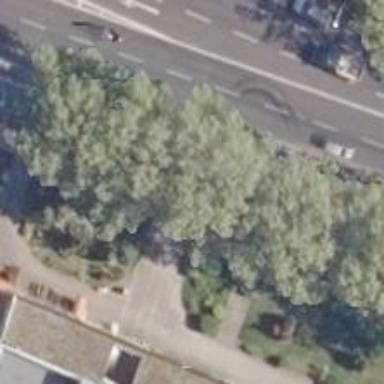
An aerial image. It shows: Asphalt path for cycling.